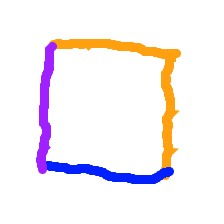
Shape: square